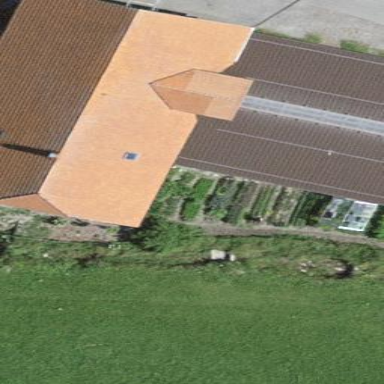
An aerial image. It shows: Farm building.